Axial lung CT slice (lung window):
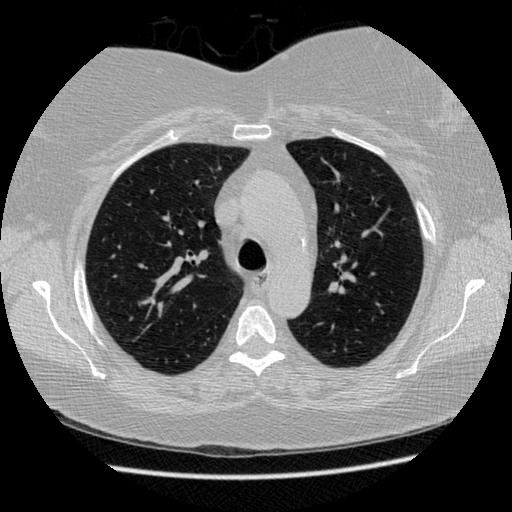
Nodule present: no